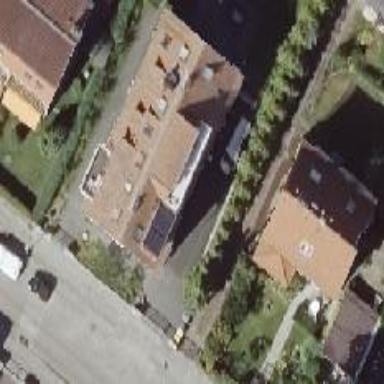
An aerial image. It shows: Gabled roof on building that houses apartments.